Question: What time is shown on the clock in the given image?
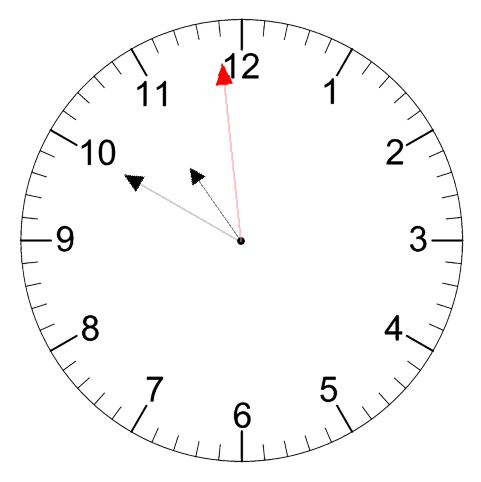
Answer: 10:49:59